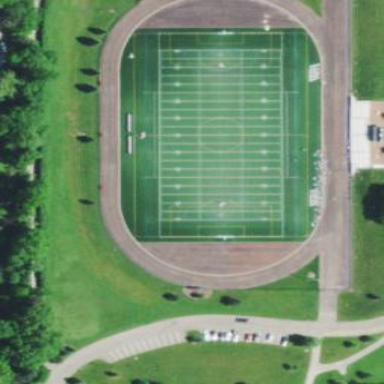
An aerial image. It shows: American football pitch with artificial turf.